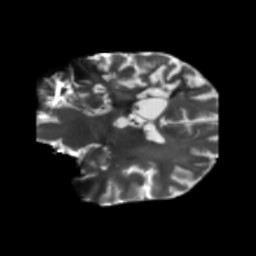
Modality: T2w
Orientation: coronal
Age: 45
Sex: male
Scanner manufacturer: siemens
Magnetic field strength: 3 T
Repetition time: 5.47 s
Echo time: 0.0854 s